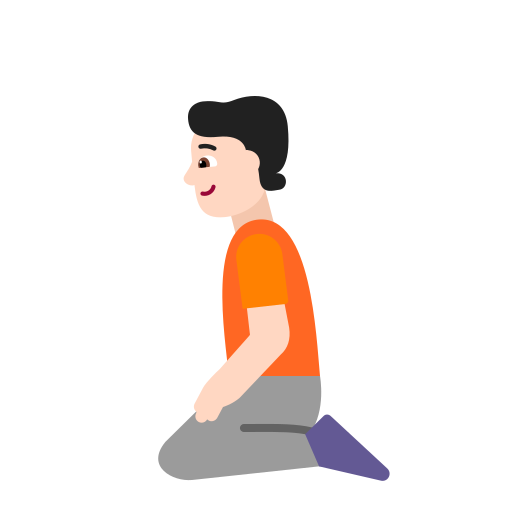
person kneeling flat light